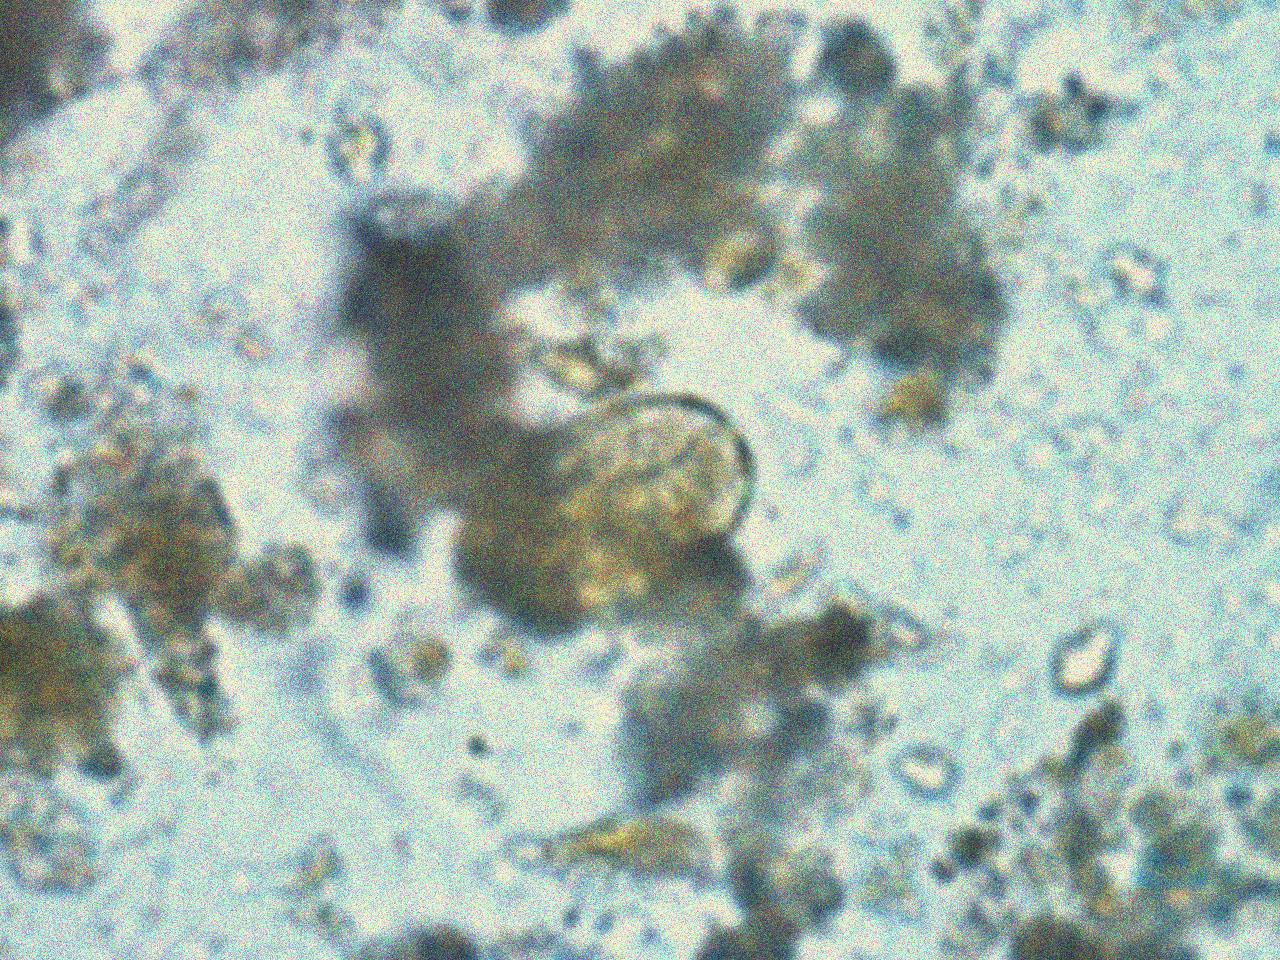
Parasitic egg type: Ascaris lumbricoides